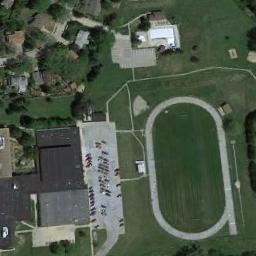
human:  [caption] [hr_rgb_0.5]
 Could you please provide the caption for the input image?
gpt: There are many buildings next to the ground track field .

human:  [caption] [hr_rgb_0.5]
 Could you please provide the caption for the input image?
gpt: The ground track field is next to a parking lot and some buildings .

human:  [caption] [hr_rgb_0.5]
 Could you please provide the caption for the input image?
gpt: The track and field is built on the lawn, Next to the residential area and the parking lot .

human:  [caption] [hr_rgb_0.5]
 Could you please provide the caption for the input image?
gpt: There is a straight road beside the track and field .

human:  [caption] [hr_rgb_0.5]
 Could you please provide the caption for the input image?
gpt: A ground track field with a blue track beside a parking lot .